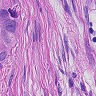
Metastatic tissue present: yes